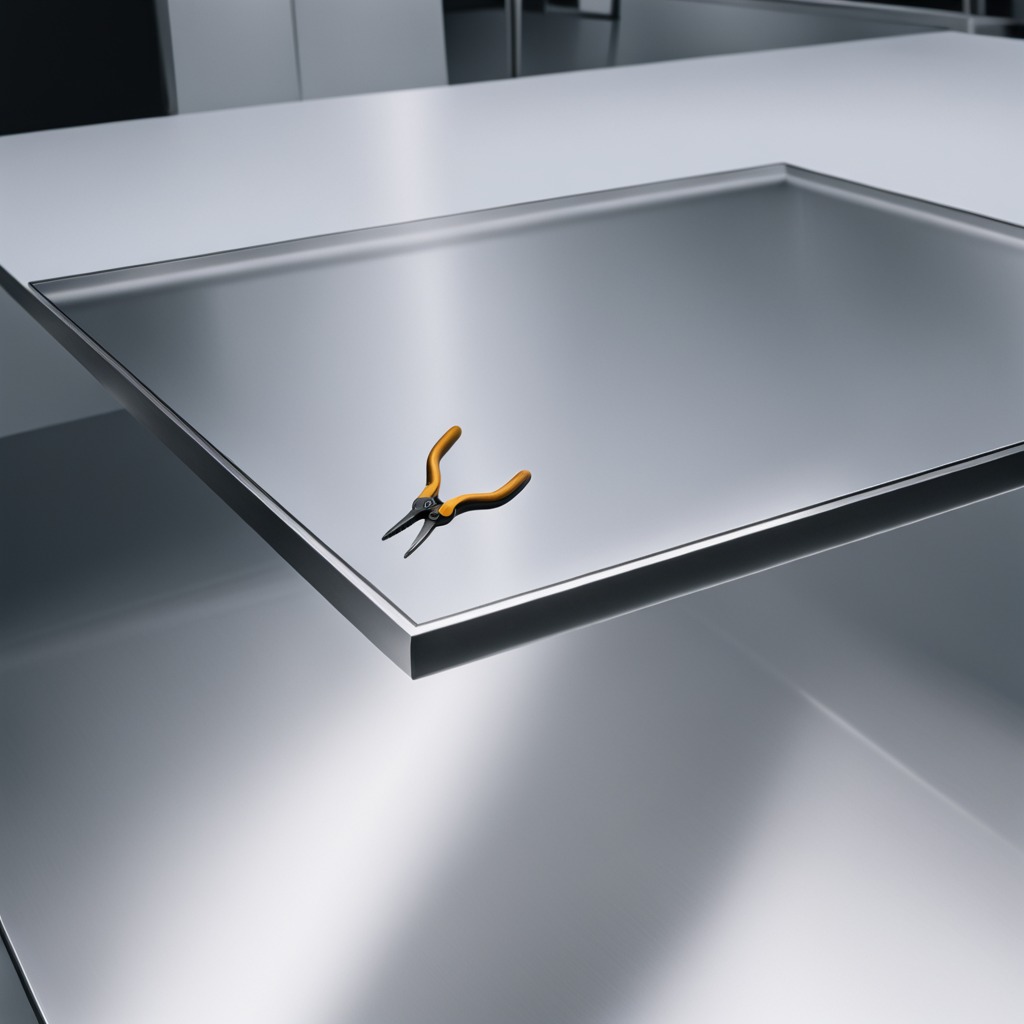
A plier is lying on the stainless steel table.